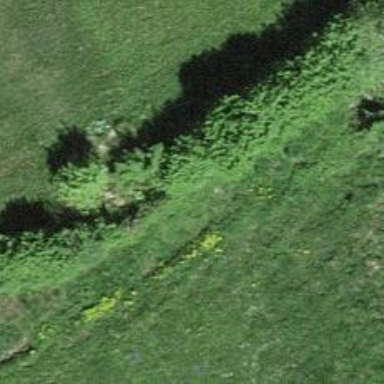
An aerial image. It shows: Hedge acting as barrier.